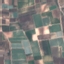
Label: PermanentCrop